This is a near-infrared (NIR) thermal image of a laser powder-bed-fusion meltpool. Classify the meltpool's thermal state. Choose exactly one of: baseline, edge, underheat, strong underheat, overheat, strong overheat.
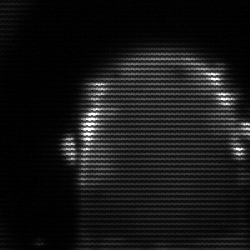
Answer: baseline